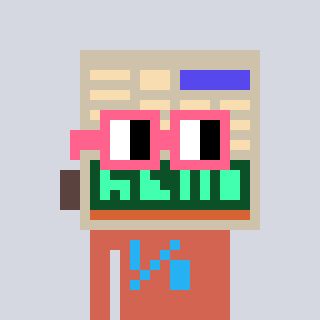
a pixel art character with square pink glasses, a calculator-shaped head and a peachy-colored body on a cool background